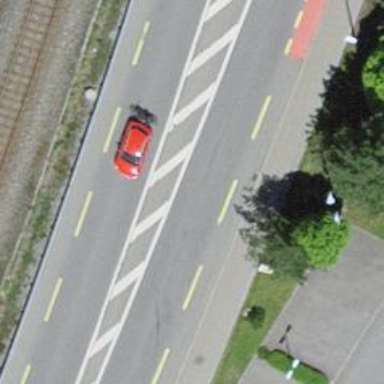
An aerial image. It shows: Primary highway with asphalt surface and designated cycle lane.